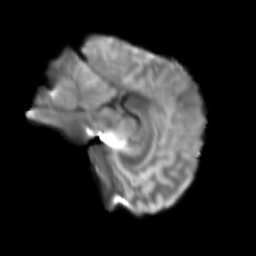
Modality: T2w
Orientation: sagittal
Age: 25
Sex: female
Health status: healthy
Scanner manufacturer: siemens
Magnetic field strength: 3 T
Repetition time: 3.6 s
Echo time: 0.0964 s